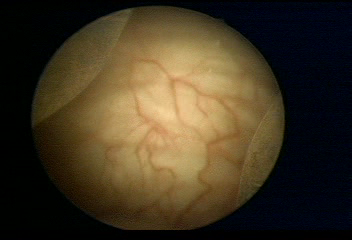
Modality: WLC
Class: Normal mucosa
Bladder cancer association: No